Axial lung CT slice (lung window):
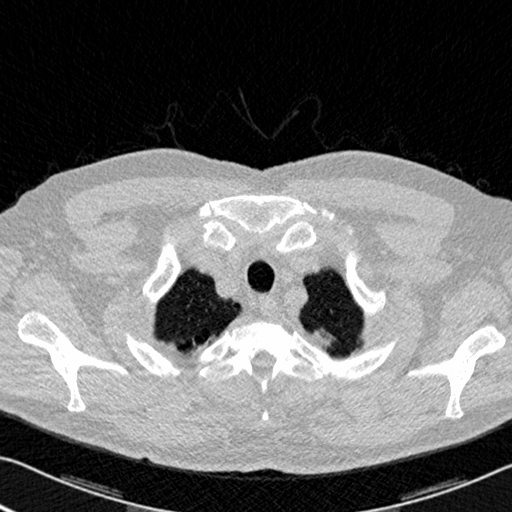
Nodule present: no